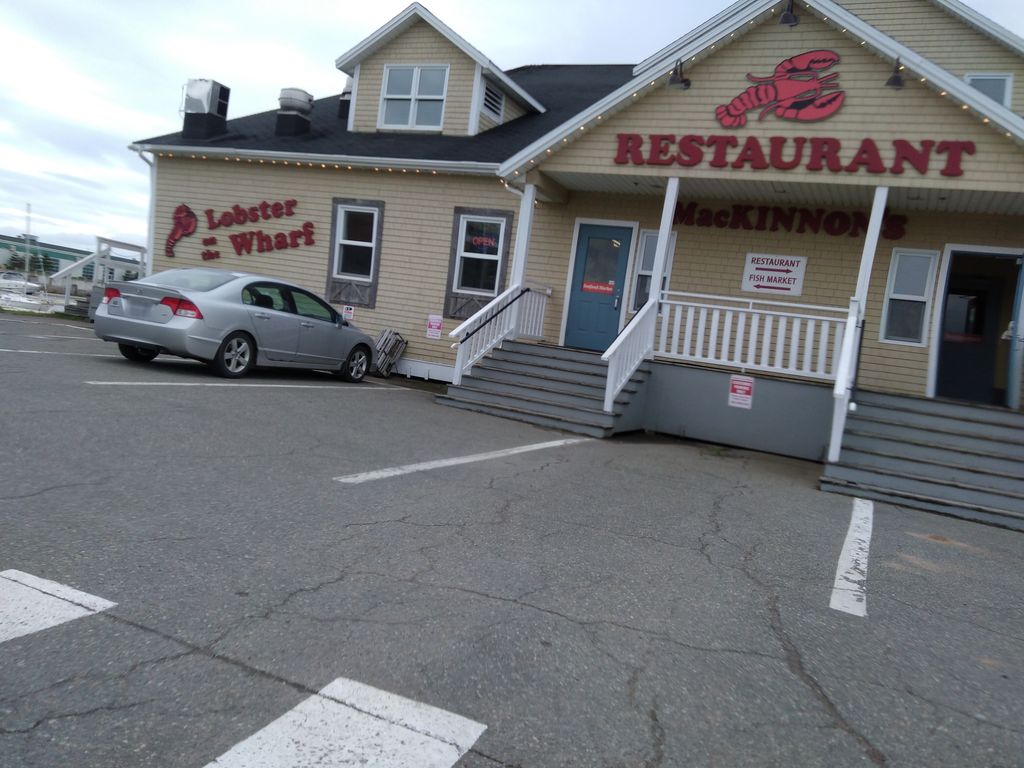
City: charlottetown